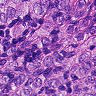
Metastatic tissue present: yes